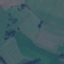
Land use / land cover class: Pasture